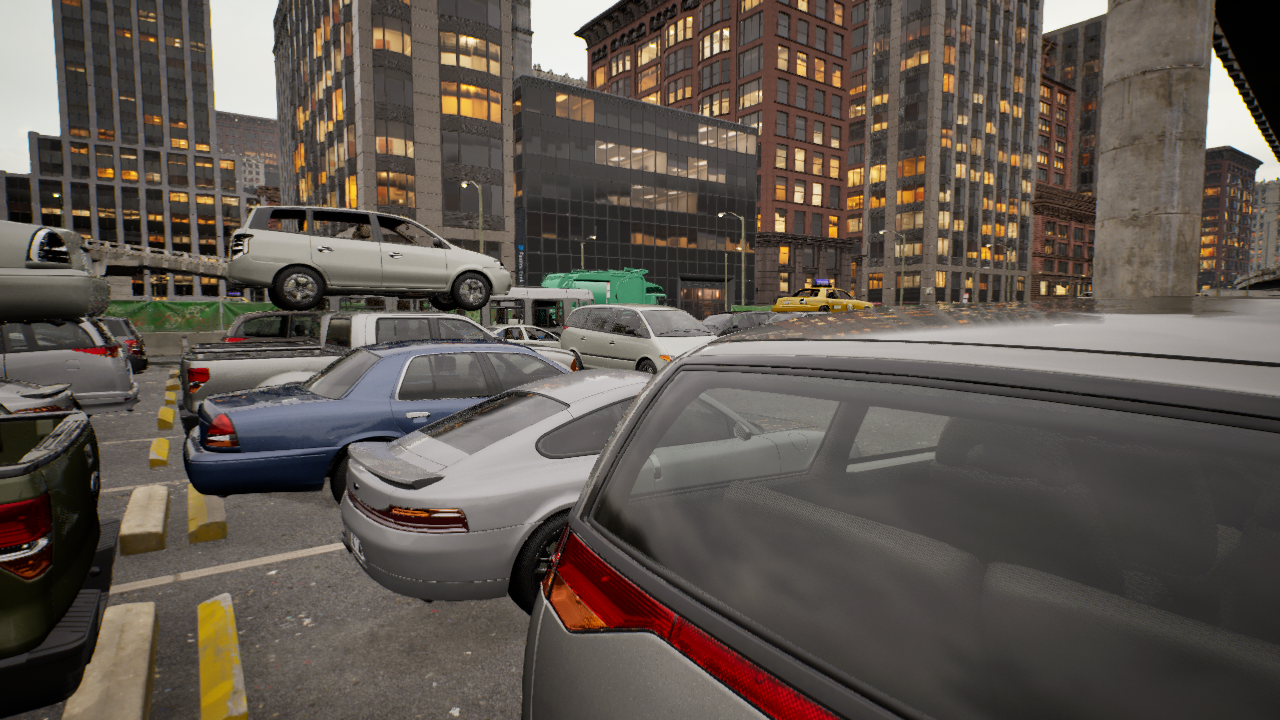
Venue: arterial
Lighting: golden hour
Vehicle rig: minivan